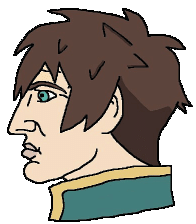
Label: 4_Yes_Chad